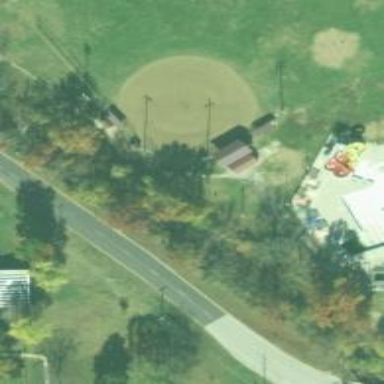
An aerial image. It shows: Baseball pitch for leisure land.